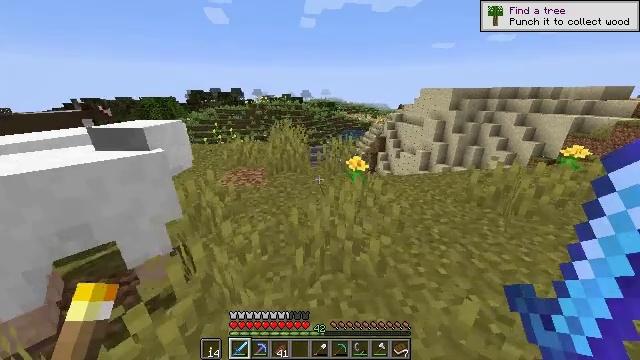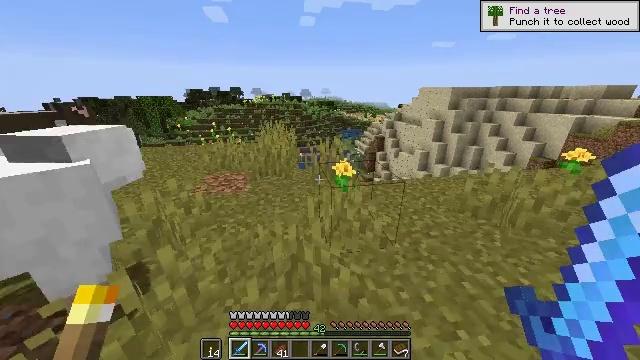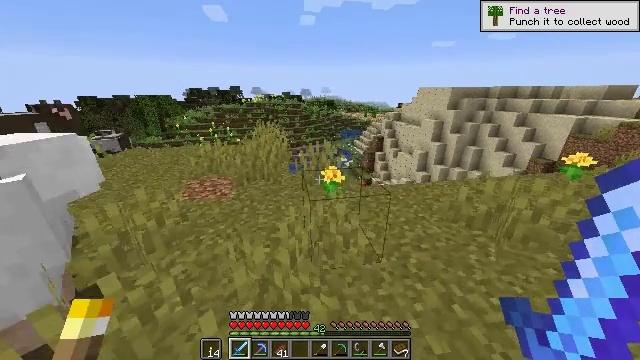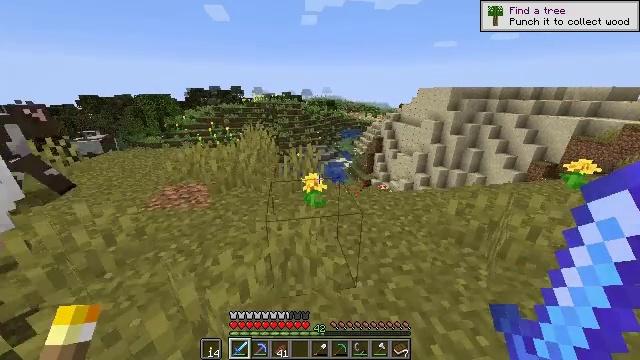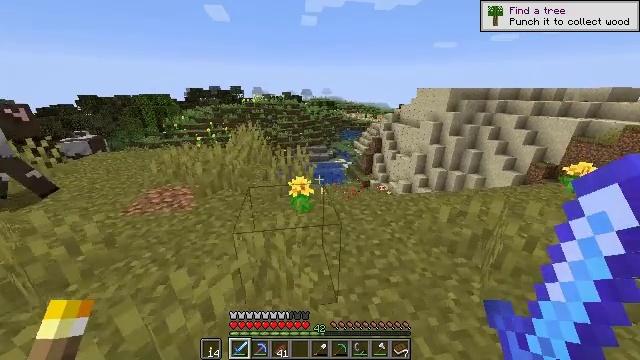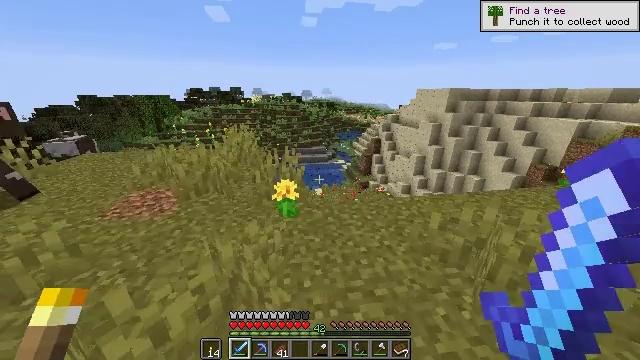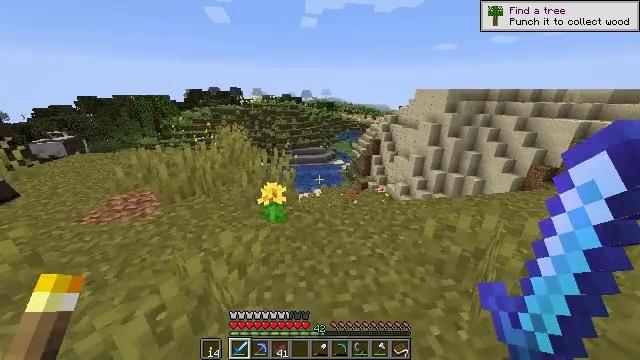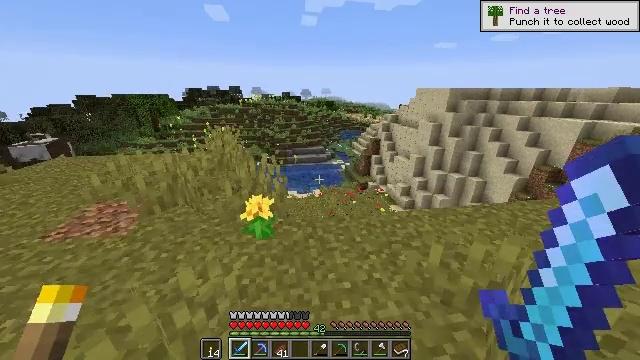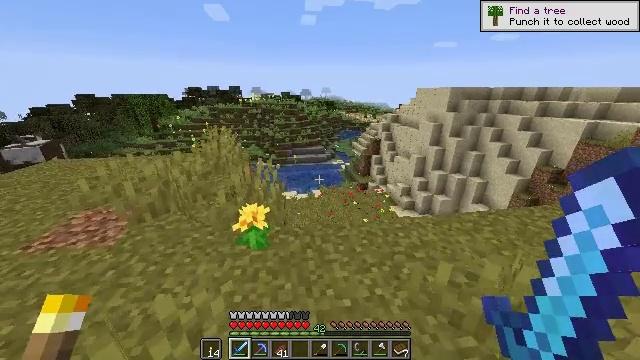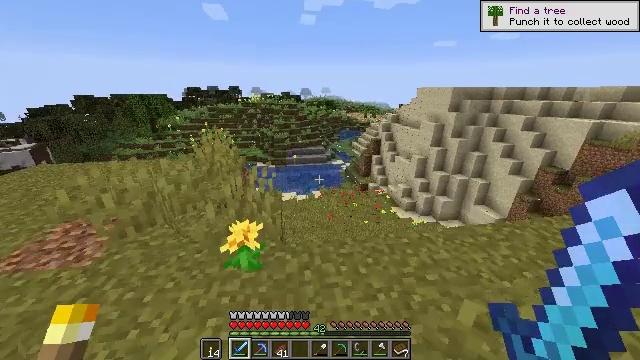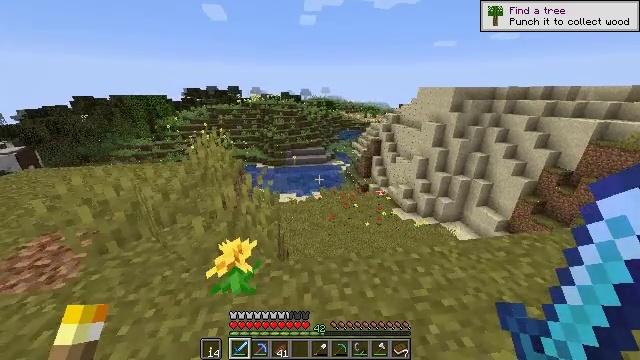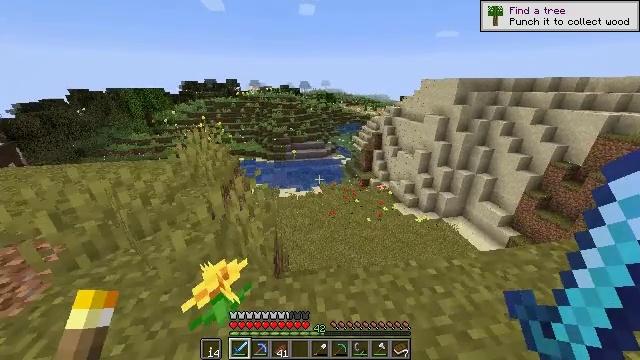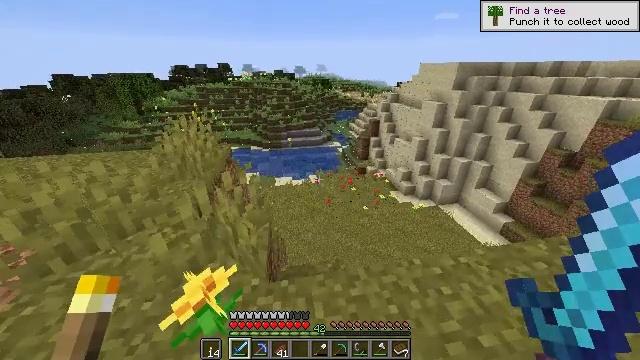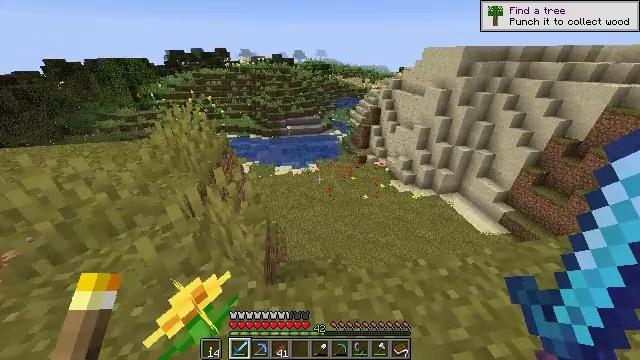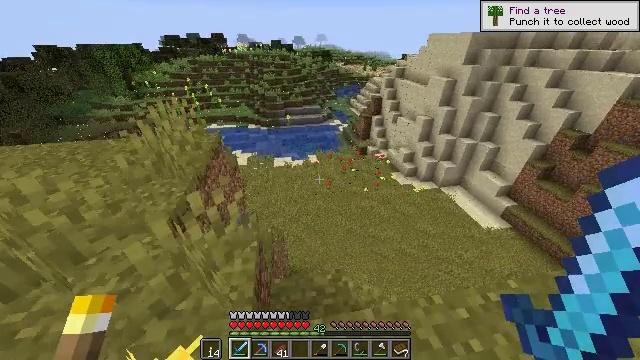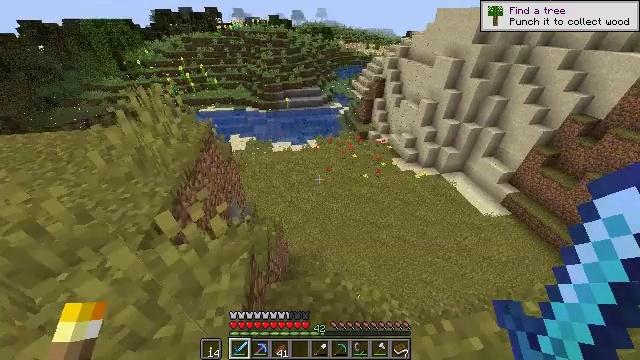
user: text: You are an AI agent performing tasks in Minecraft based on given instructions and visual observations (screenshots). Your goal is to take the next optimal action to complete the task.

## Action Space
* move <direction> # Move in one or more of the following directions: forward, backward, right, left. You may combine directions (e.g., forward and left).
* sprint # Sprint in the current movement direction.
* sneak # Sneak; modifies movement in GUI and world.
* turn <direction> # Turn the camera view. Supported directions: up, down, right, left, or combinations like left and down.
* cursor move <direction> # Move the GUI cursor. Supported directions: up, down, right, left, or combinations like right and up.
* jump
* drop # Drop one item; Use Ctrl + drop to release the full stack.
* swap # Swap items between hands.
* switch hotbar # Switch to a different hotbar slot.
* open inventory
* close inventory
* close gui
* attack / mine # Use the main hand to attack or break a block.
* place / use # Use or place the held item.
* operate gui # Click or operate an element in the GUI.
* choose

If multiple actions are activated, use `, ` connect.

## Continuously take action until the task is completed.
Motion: motion action
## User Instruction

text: Pick up the enchanting table.
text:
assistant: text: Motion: move forward and move right, sprint
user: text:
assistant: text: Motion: move forward and move right, sprint
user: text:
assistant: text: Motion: move forward and move right, sprint
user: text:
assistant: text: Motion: move forward and move right, sprint
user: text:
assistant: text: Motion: move forward and move right, sprint
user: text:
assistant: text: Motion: move forward, sprint
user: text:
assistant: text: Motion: move forward, sprint
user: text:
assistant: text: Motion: move forward, sprint
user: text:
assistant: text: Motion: move forward, sprint
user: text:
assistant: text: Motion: move forward, sprint
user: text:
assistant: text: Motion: move forward, sprint, turn down
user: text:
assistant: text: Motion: move forward, sprint, turn right and down
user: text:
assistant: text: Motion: move forward, sprint, turn down
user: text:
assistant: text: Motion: move forward, sprint, turn down
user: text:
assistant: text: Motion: move forward, sprint, turn down
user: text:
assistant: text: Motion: move forward, sprint, turn down
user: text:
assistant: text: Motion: move forward, sprint, turn down
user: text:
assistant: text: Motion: move forward, sprint, turn down
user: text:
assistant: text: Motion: move forward, sprint, turn down
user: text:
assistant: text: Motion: move forward, sprint, turn left and down
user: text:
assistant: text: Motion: move forward, sprint, turn down
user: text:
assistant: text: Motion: move forward, sprint
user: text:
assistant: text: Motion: move forward, sprint
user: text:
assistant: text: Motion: move forward and move left, sprint
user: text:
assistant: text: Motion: move forward and move left, sprint
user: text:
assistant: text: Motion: move forward and move left, sprint
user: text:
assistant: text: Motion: move forward, sprint
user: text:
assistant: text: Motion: move forward, sprint
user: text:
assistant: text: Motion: move forward, sprint
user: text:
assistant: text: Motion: move forward, sprint